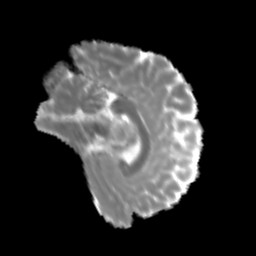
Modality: MD
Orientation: sagittal
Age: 24
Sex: female
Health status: healthy
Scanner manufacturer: siemens
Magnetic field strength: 3 T
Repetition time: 3.6 s
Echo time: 0.0964 s